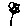
Label: flower